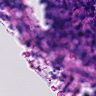
Metastatic tissue present: no